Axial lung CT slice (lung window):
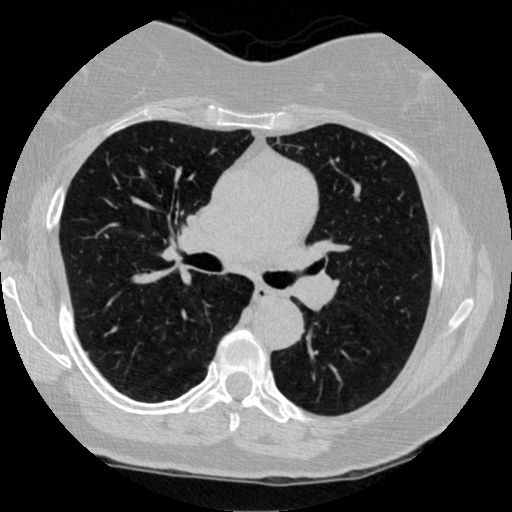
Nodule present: no